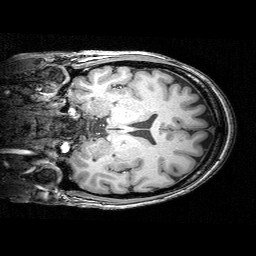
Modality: T1w
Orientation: coronal